Interaction volume radius: 10 \u00c5
Interaction volume height: 20 \u00c5
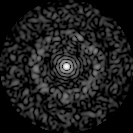
Disorder parameter: 0.8493